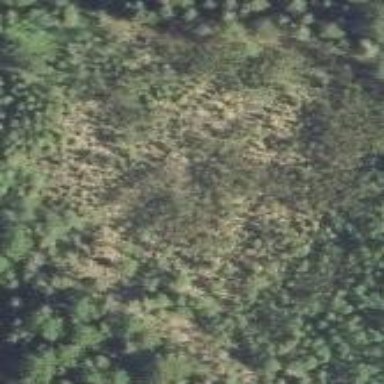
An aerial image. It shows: Area covered in scrub vegetation.